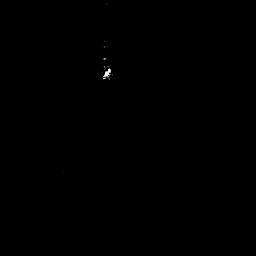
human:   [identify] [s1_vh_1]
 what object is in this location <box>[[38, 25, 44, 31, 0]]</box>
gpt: <ref>1 small ship at the top</ref>